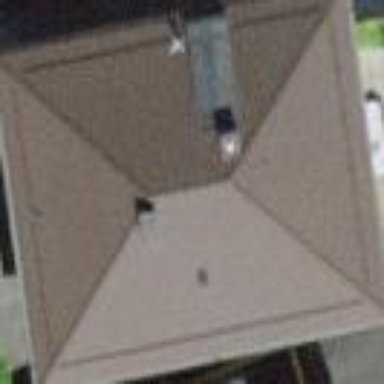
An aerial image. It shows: Building with hipped roof that is oriented along its structure.